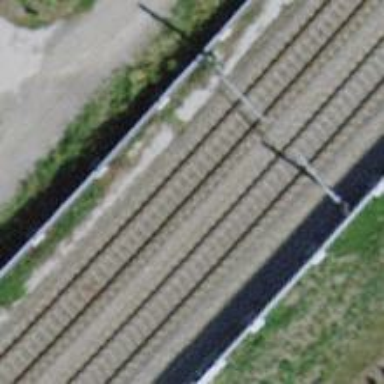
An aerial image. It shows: Single-track electrified railway with contact line.